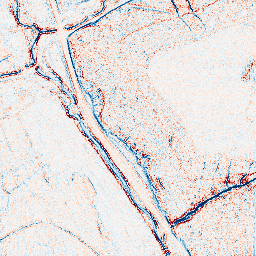
Category: edge_preserving
Decomposition family: bilateral
Decomposition parameters: d: 5
sigma_color: 75
sigma_space: 100
Upsampling method: fft_zeropad
Upsampling parameters: scale: 8
Upsampling scale: 8